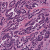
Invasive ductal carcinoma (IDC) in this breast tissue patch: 1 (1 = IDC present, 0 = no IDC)